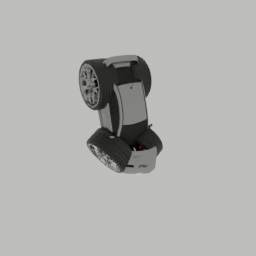
Label: mechanical